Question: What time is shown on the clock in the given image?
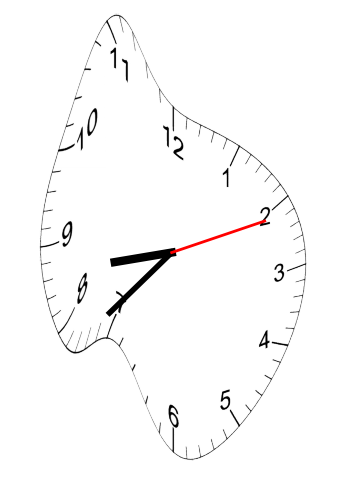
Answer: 08:37:11